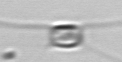
Label: Chaetoceros_similis